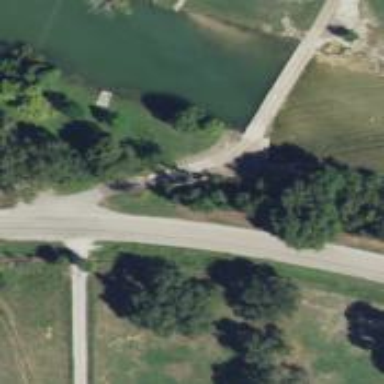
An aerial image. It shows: Low water crossing bridge over service driveway.